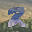
Label: 2